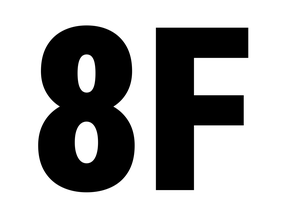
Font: Roboto_Condensed_Black